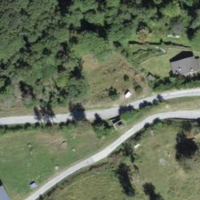
EUNIS habitat code: 44
Species observed at this site:
Tussilago farfara